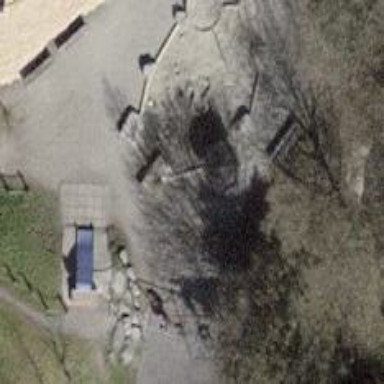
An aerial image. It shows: Playground with playhouse.